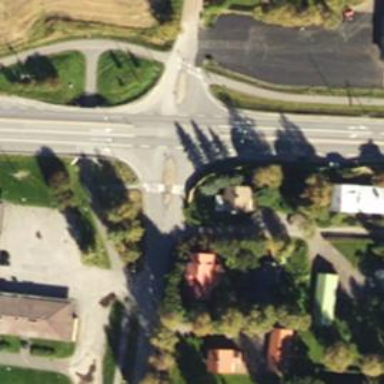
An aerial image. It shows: Marked crossing on footway.